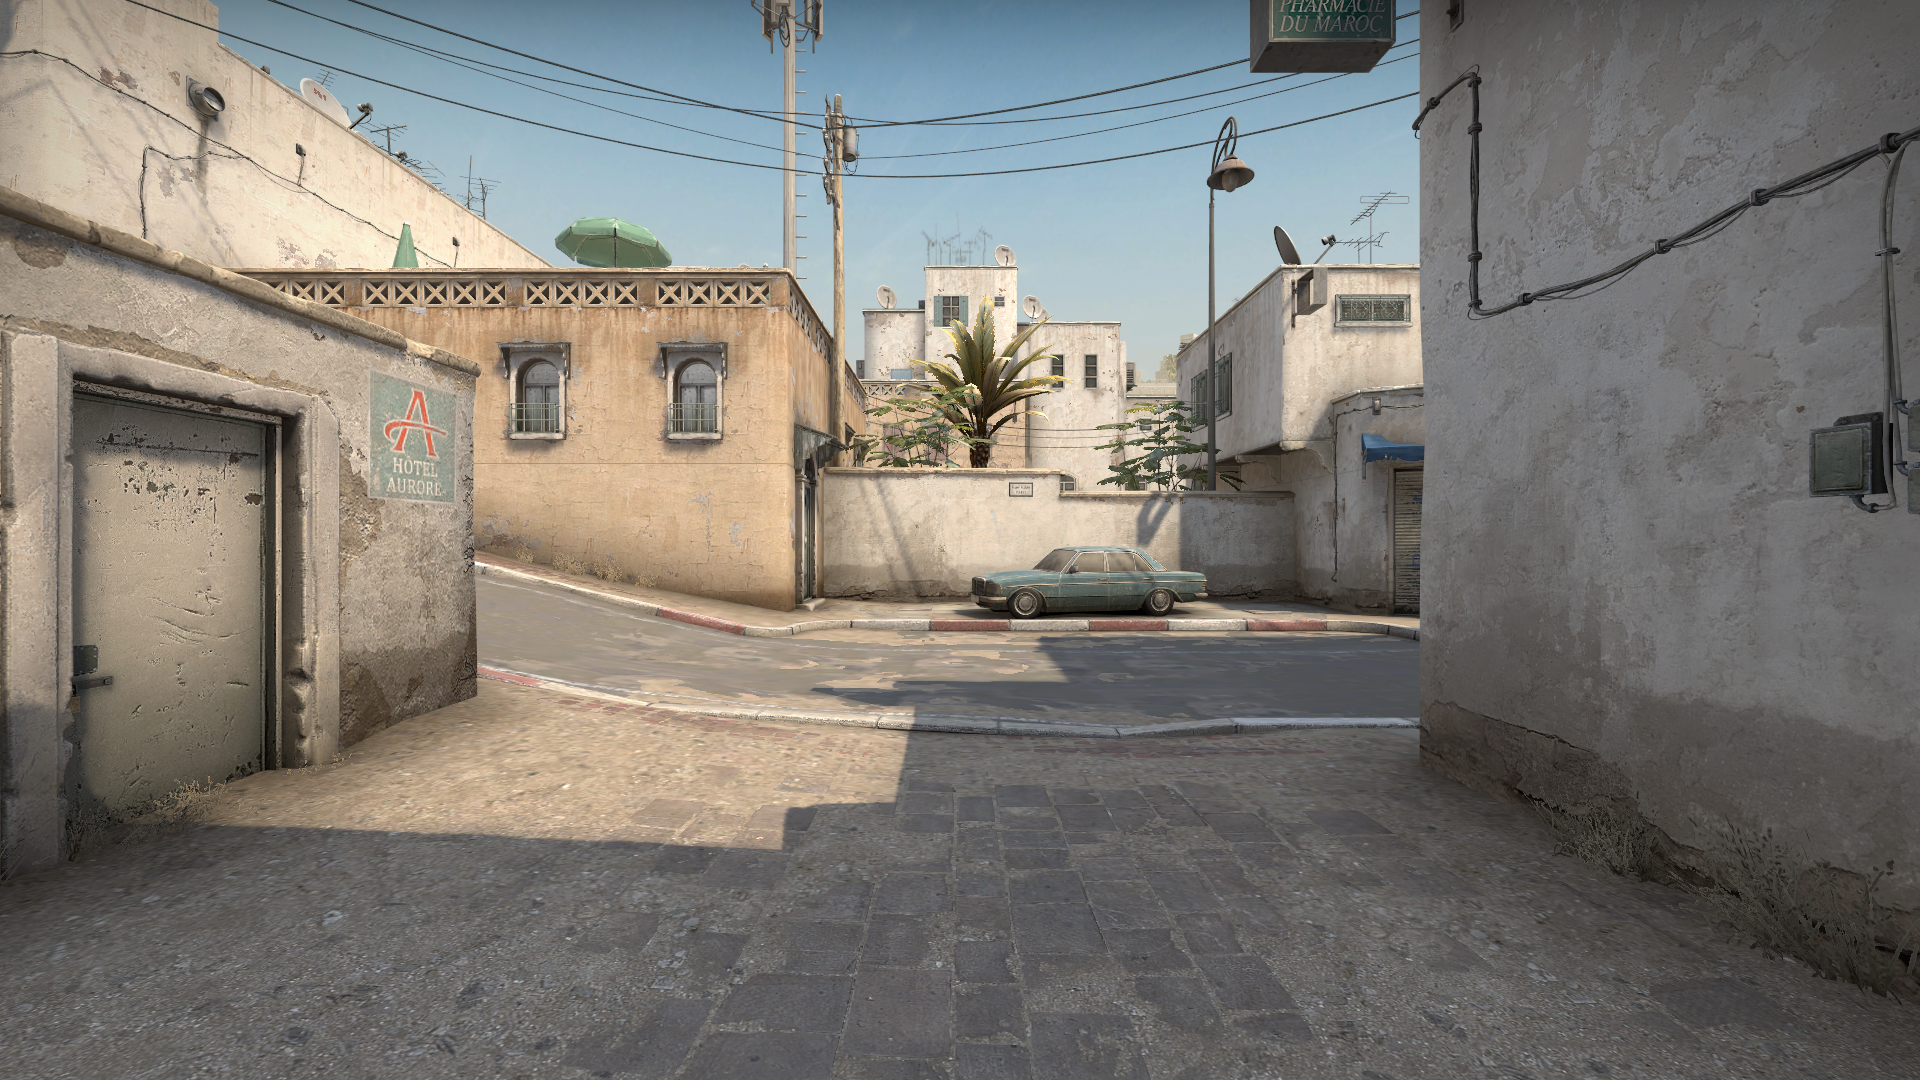
Map: de_dust2